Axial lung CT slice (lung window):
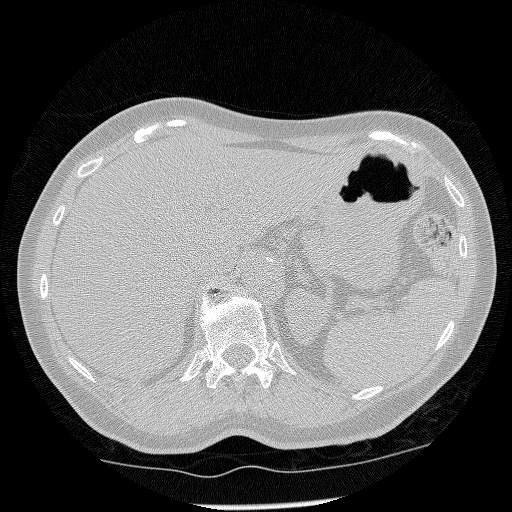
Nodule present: no